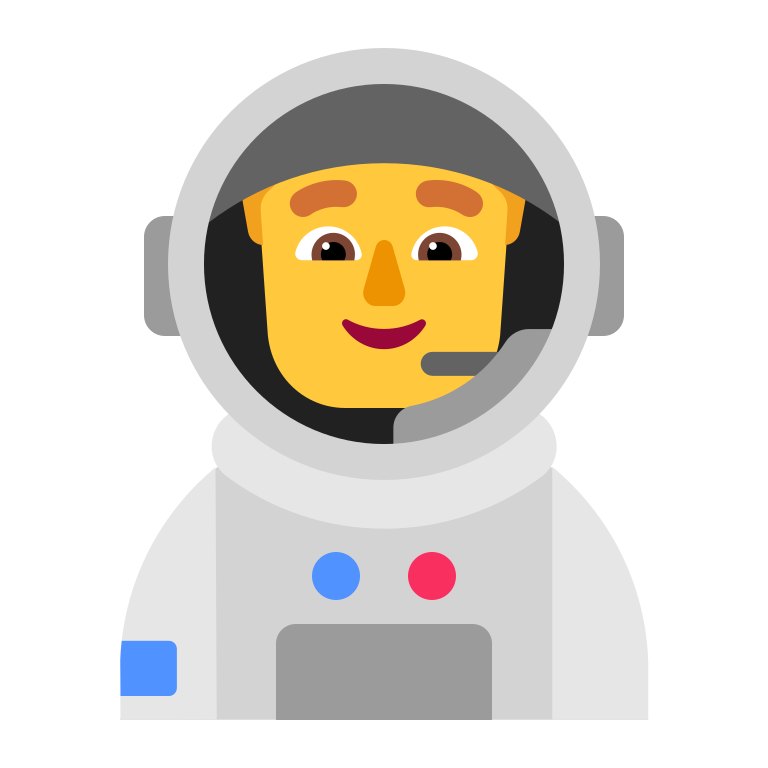
man astronaut flat default